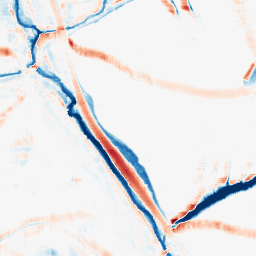
Category: morphological
Decomposition family: morphological_square
Decomposition parameters: operation: average
size: 15
Upsampling method: quintic
Upsampling parameters: scale: 8
Upsampling scale: 8